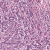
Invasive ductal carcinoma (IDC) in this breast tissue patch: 1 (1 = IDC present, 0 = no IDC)